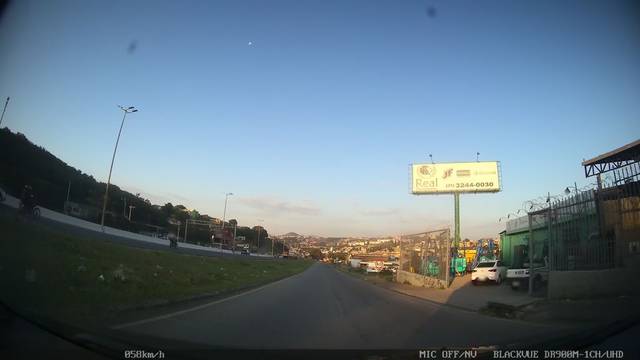
Region: Brazil
Coordinates: -19.858, -43.908